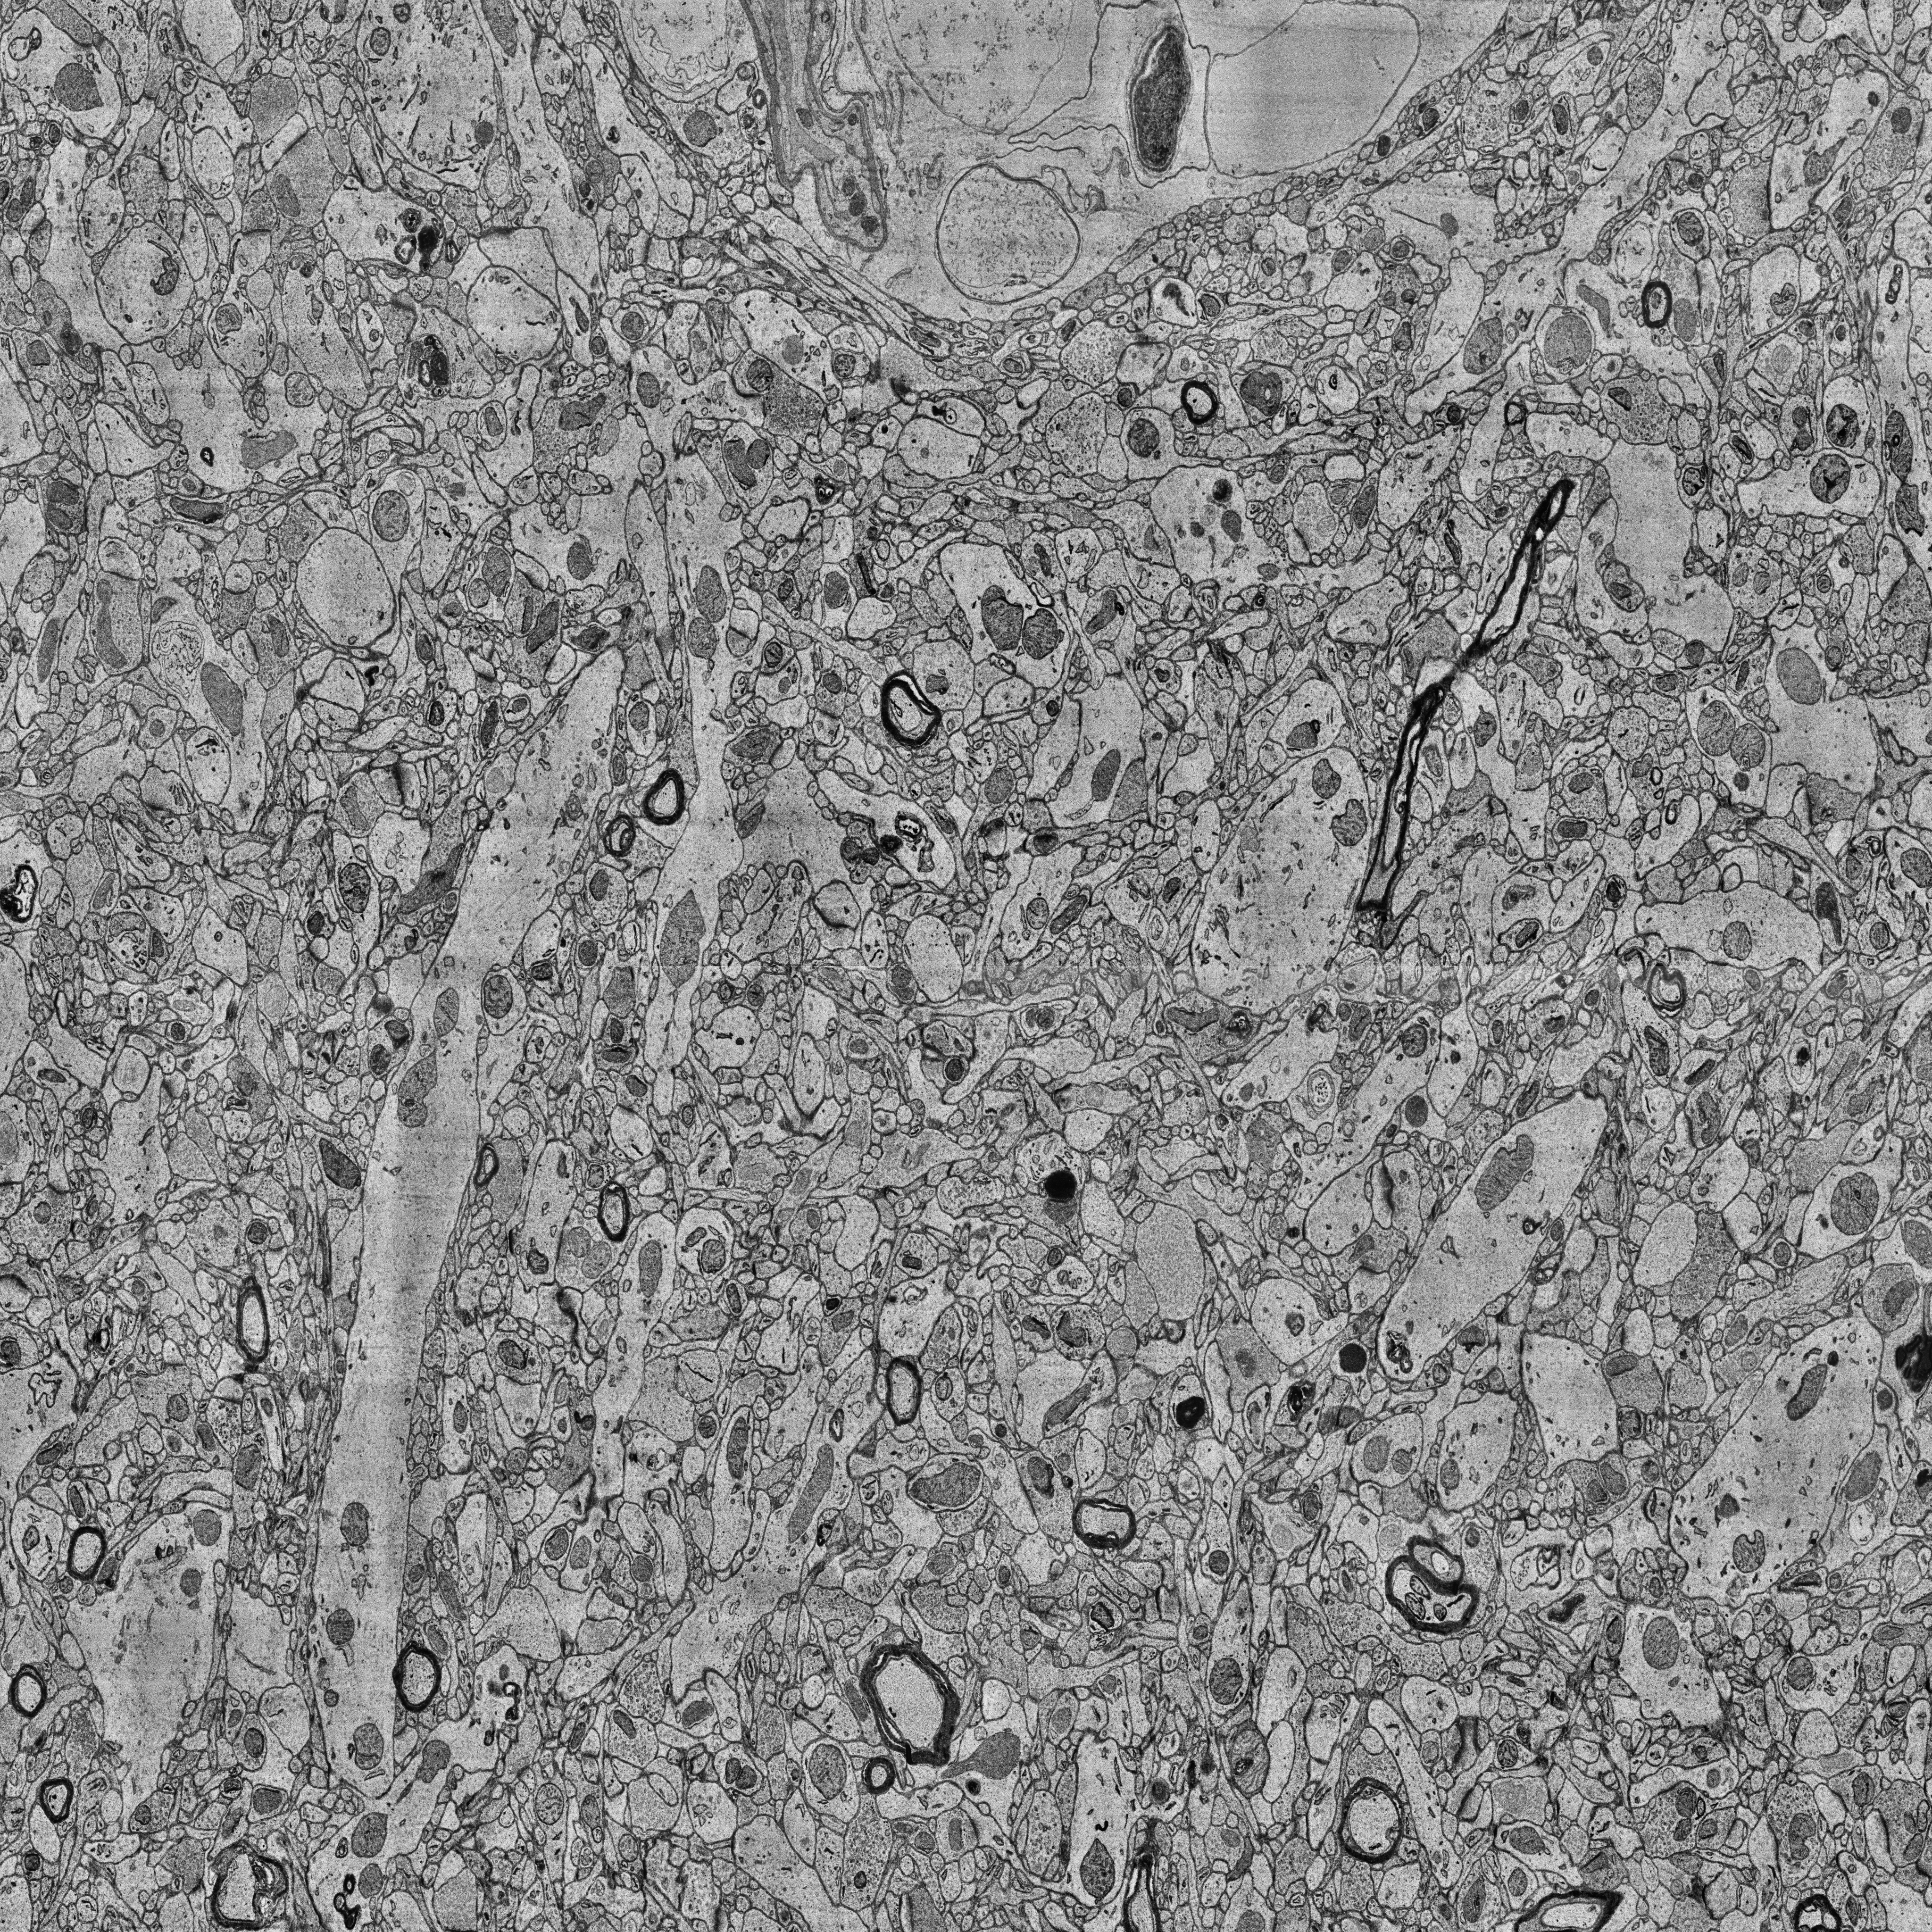
Electron microscopy slice of human cortex tissue
Slice depth (z): 72
Mitochondria instances in slice: 452